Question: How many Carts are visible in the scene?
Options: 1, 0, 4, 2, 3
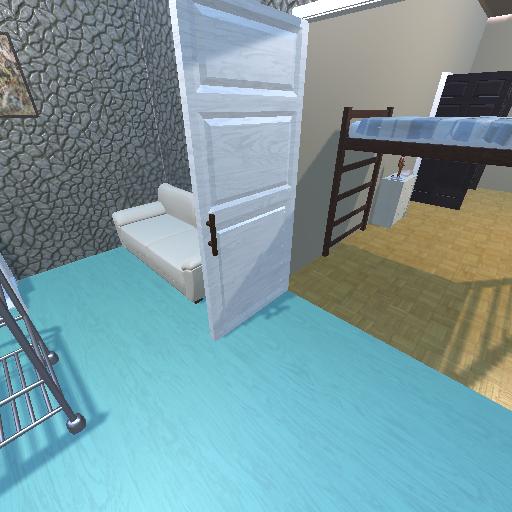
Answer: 1